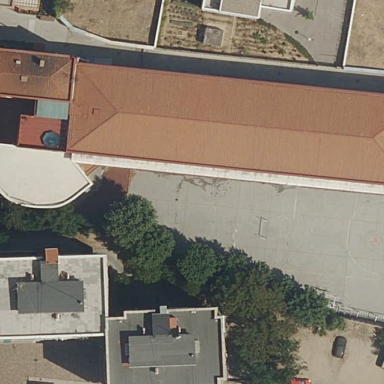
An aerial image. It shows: School.